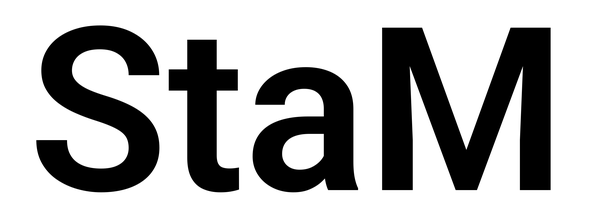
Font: Roboto_SemiBold